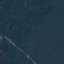
Label: Forest